Question: How could I center the blue box inside the red one ?
I see that the left side of the blue box is exactly in the middle of the red box, but I would like to center the whole blue box, not its left side. The dimensions of the boxes are not constant. I want to align regardless of boxes dimensions. Example to play with <URL>. Thanks !
HTML:
'''
<div id="rel">
<span id="abs">Why I'm not centered ?</span>
</div>
'''
CSS:
'''
#rel {
position: relative;
top: 10px;
left: 20px;
width: 400px;
height: 300px;
border: 1px solid red;
text-align: center;
}
#abs {
position: absolute;
bottom: 15px;
width: 300px;
height: 200px;
border: 1px solid blue;
}
'''

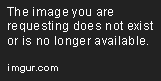
Answer: If you're able to change the '<span>' tag to a '<div>'
'''
<div id="rel">
<div id="abs">Why I'm not centered ?</div>
</div>
'''
Then this piece of CSS should work.
'''
#rel {
position: absolute;
top: 10px;
left: 20px;
width: 400px;
height: 300px;
border: 1px solid red;
text-align: center; }
#abs {
width: 300px;
height: 200px;
border: 1px solid blue;
margin: auto;
margin-top: 50px; }
'''
I think it's better to use more automation for the enclosed box as less changes would be needed should you change the size of the container box.